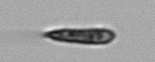
Label: Euglena